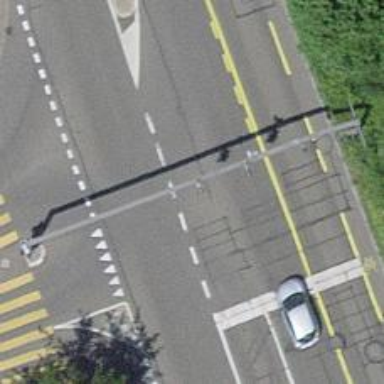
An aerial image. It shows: Road with traffic signals.